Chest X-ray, PA view. Patient: 37 years old, sex F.
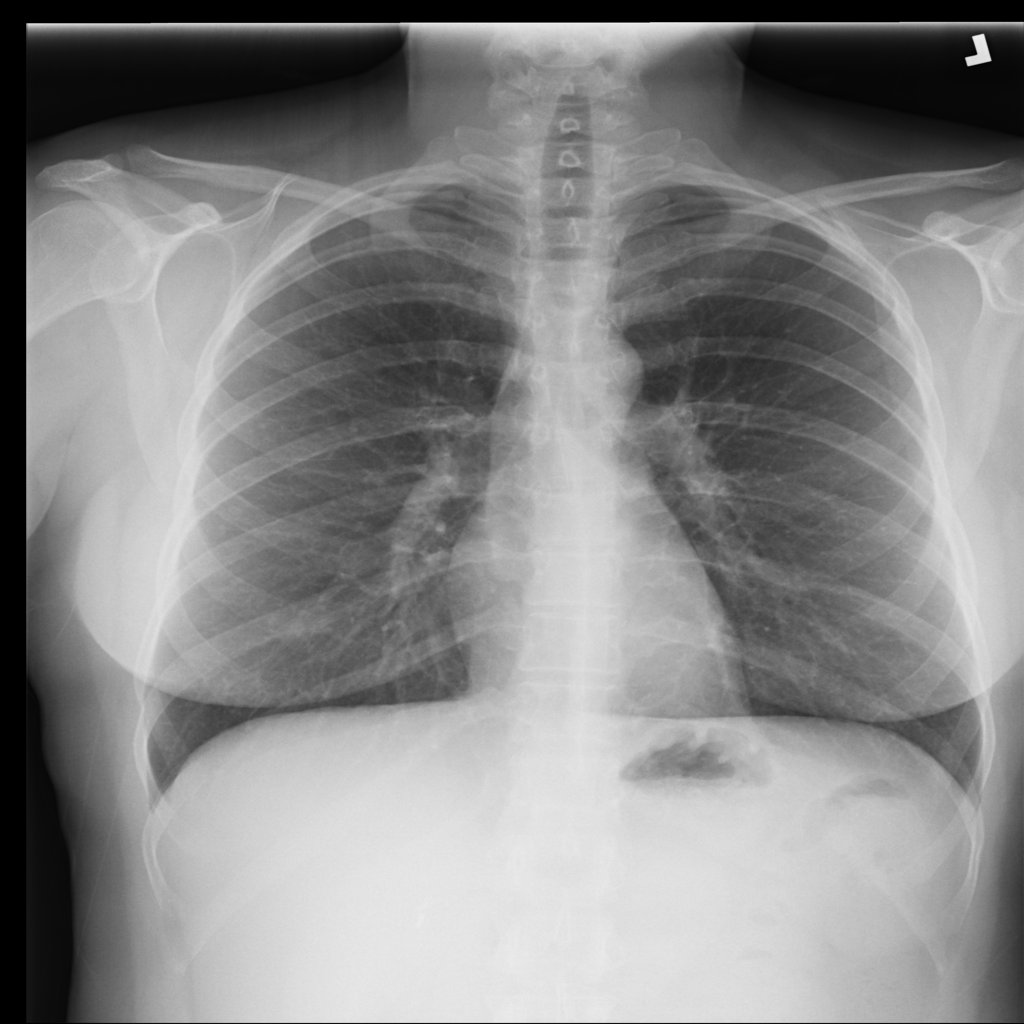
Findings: No Finding